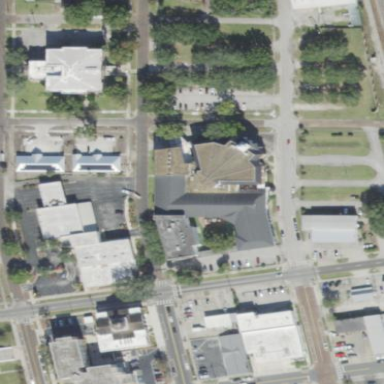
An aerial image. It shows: Building that is place of worship.